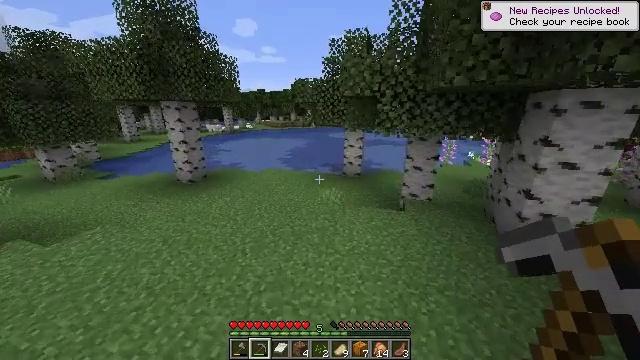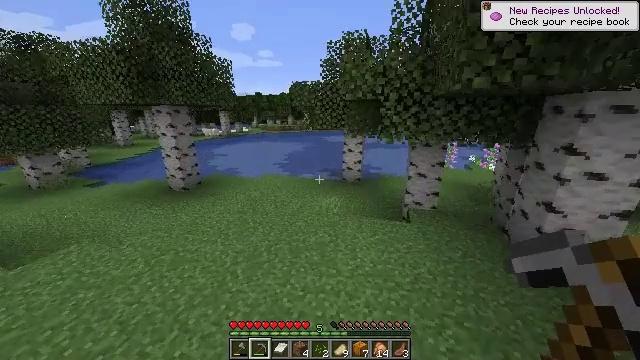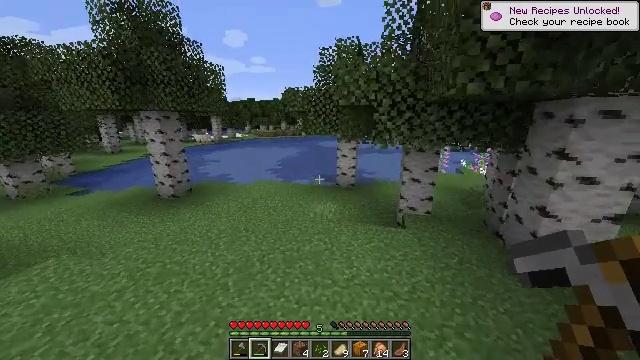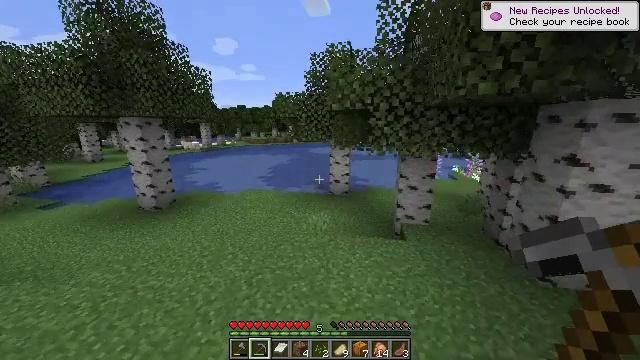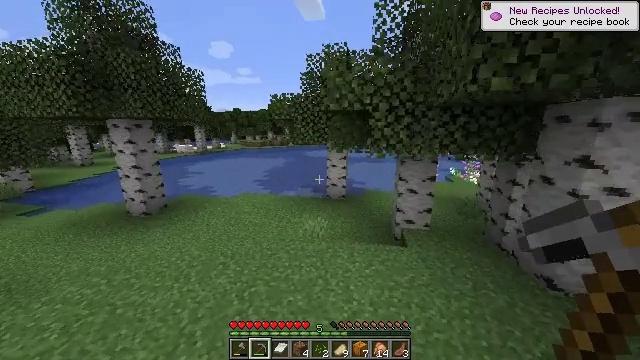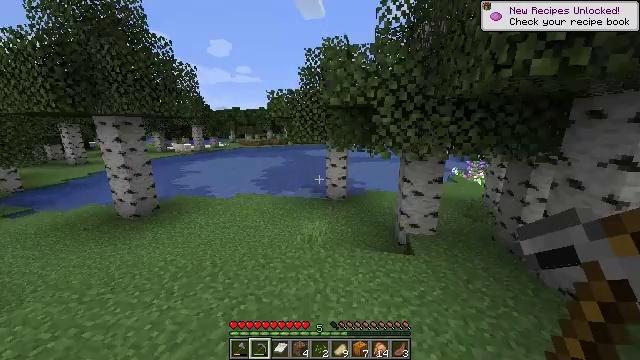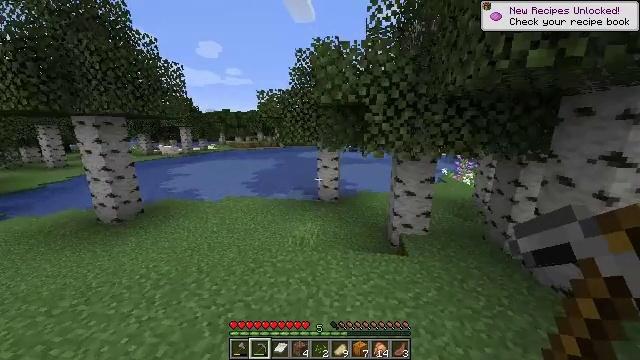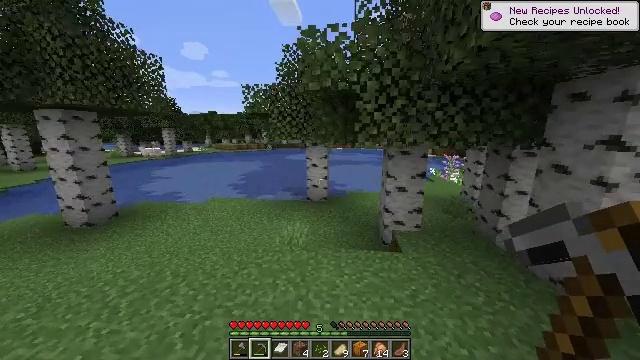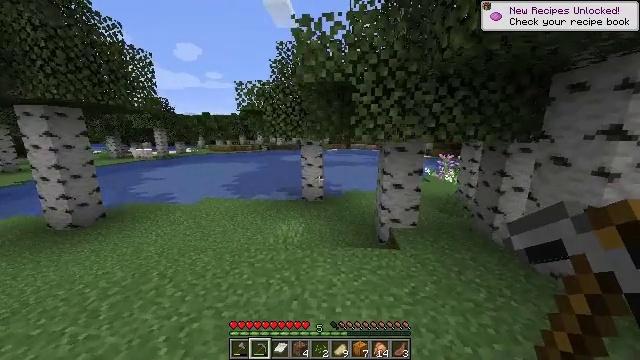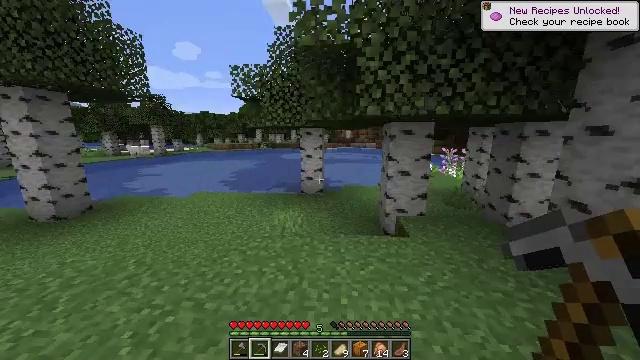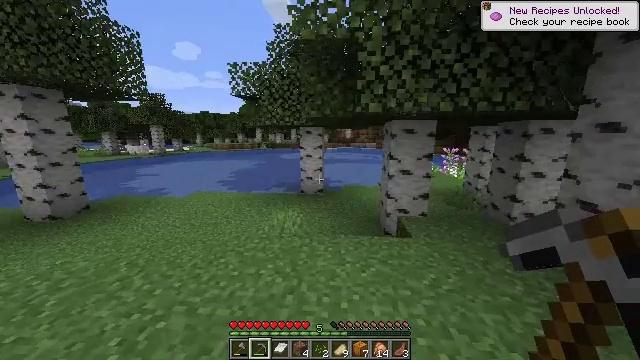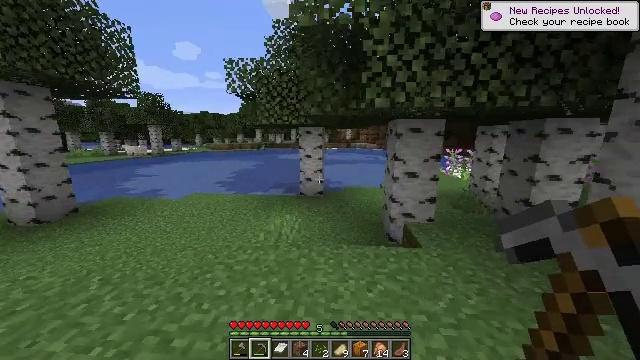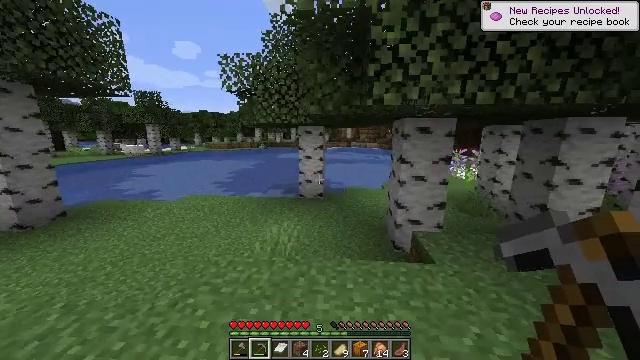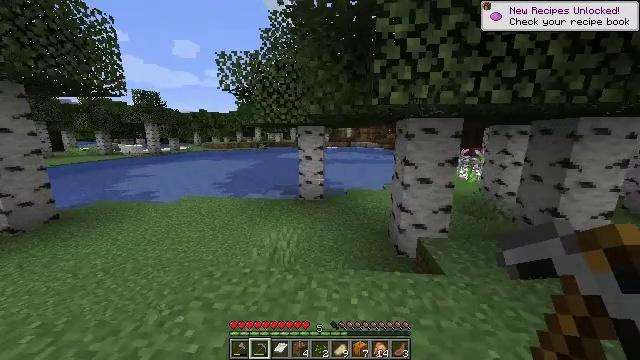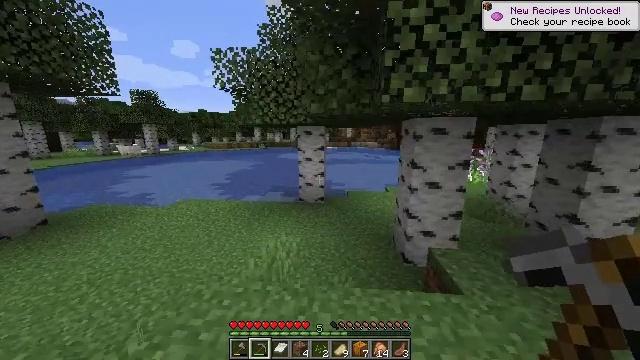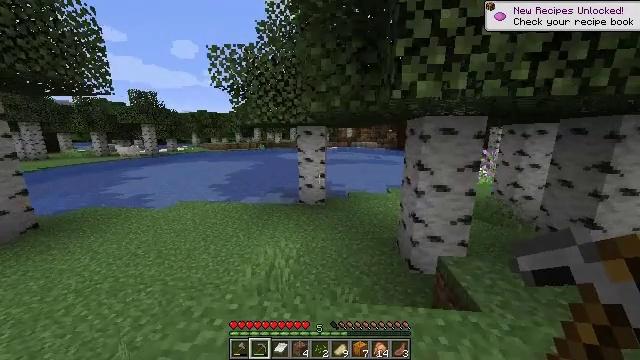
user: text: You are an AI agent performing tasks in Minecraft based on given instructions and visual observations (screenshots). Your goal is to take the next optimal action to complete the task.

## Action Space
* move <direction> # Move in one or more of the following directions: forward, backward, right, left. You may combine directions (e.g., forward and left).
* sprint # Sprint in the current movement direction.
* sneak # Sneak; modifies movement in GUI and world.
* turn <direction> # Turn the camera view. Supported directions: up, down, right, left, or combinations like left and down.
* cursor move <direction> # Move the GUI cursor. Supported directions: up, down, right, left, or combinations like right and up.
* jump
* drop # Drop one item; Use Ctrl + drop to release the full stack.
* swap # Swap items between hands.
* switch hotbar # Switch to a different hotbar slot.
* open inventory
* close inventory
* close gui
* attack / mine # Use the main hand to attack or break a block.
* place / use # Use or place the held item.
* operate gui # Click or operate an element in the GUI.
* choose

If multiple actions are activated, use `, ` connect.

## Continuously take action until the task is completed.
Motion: motion action
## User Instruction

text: Collect lilac by left-clicking.
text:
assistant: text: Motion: move forward
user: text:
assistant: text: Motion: move forward, turn right and up
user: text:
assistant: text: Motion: move forward, turn right and up
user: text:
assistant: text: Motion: move forward, turn right
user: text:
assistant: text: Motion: move forward
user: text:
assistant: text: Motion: move forward, turn right
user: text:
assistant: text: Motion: move forward, turn right
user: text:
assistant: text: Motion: move forward, turn right
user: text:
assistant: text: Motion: move forward
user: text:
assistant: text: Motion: move forward
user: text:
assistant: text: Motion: move forward
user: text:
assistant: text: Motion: move forward
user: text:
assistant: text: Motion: move forward
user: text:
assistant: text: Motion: move forward
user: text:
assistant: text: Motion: move forward
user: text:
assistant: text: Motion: move forward
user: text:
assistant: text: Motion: move forward, turn right
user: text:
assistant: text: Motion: move forward
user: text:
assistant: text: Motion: move forward, turn right
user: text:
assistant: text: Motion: move forward
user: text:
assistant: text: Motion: move forward
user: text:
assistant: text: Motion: move forward
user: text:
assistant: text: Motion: move forward
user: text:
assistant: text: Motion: move forward
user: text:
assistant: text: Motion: move forward
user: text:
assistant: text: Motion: move forward
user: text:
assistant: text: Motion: move forward, turn right
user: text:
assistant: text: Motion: move forward, turn right
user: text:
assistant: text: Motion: move forward, turn right
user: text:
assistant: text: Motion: move forward